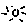
Label: sun